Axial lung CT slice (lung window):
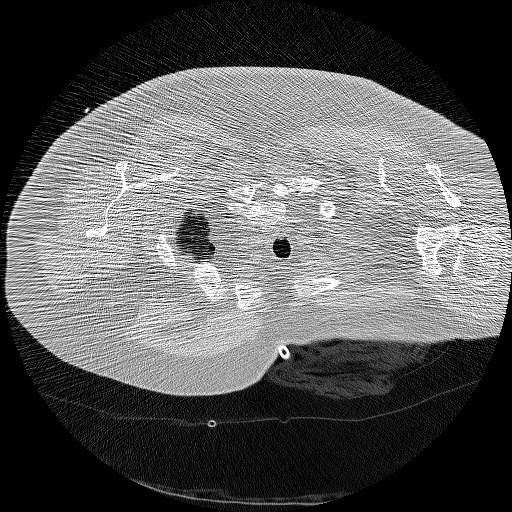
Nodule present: no